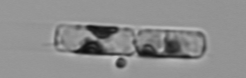
Label: Guinardia_delicatula